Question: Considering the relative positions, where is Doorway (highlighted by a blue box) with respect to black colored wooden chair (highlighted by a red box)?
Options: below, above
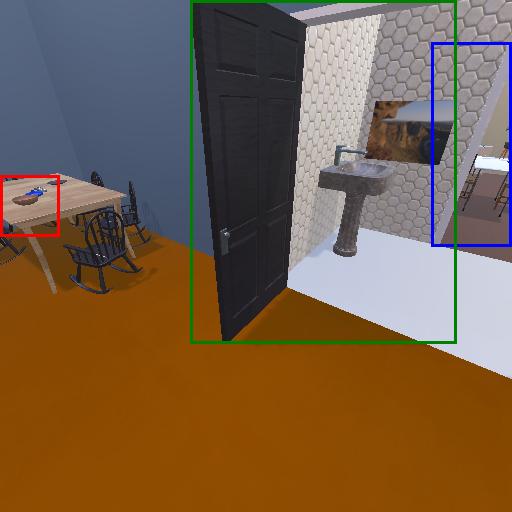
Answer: below